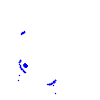
Particle: proton